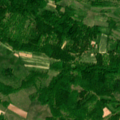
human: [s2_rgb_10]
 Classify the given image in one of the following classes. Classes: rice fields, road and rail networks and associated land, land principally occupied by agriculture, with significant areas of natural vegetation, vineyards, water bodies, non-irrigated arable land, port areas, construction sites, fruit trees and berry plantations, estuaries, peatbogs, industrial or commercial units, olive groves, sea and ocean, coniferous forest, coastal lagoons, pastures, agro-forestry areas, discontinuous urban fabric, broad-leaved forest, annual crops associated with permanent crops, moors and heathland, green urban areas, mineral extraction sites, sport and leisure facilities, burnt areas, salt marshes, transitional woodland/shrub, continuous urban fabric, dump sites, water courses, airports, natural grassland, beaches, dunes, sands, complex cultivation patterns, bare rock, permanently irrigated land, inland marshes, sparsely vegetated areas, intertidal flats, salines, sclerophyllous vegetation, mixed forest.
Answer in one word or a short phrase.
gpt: complex cultivation patterns, land principally occupied by agriculture, with significant areas of natural vegetation, broad-leaved forest